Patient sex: M
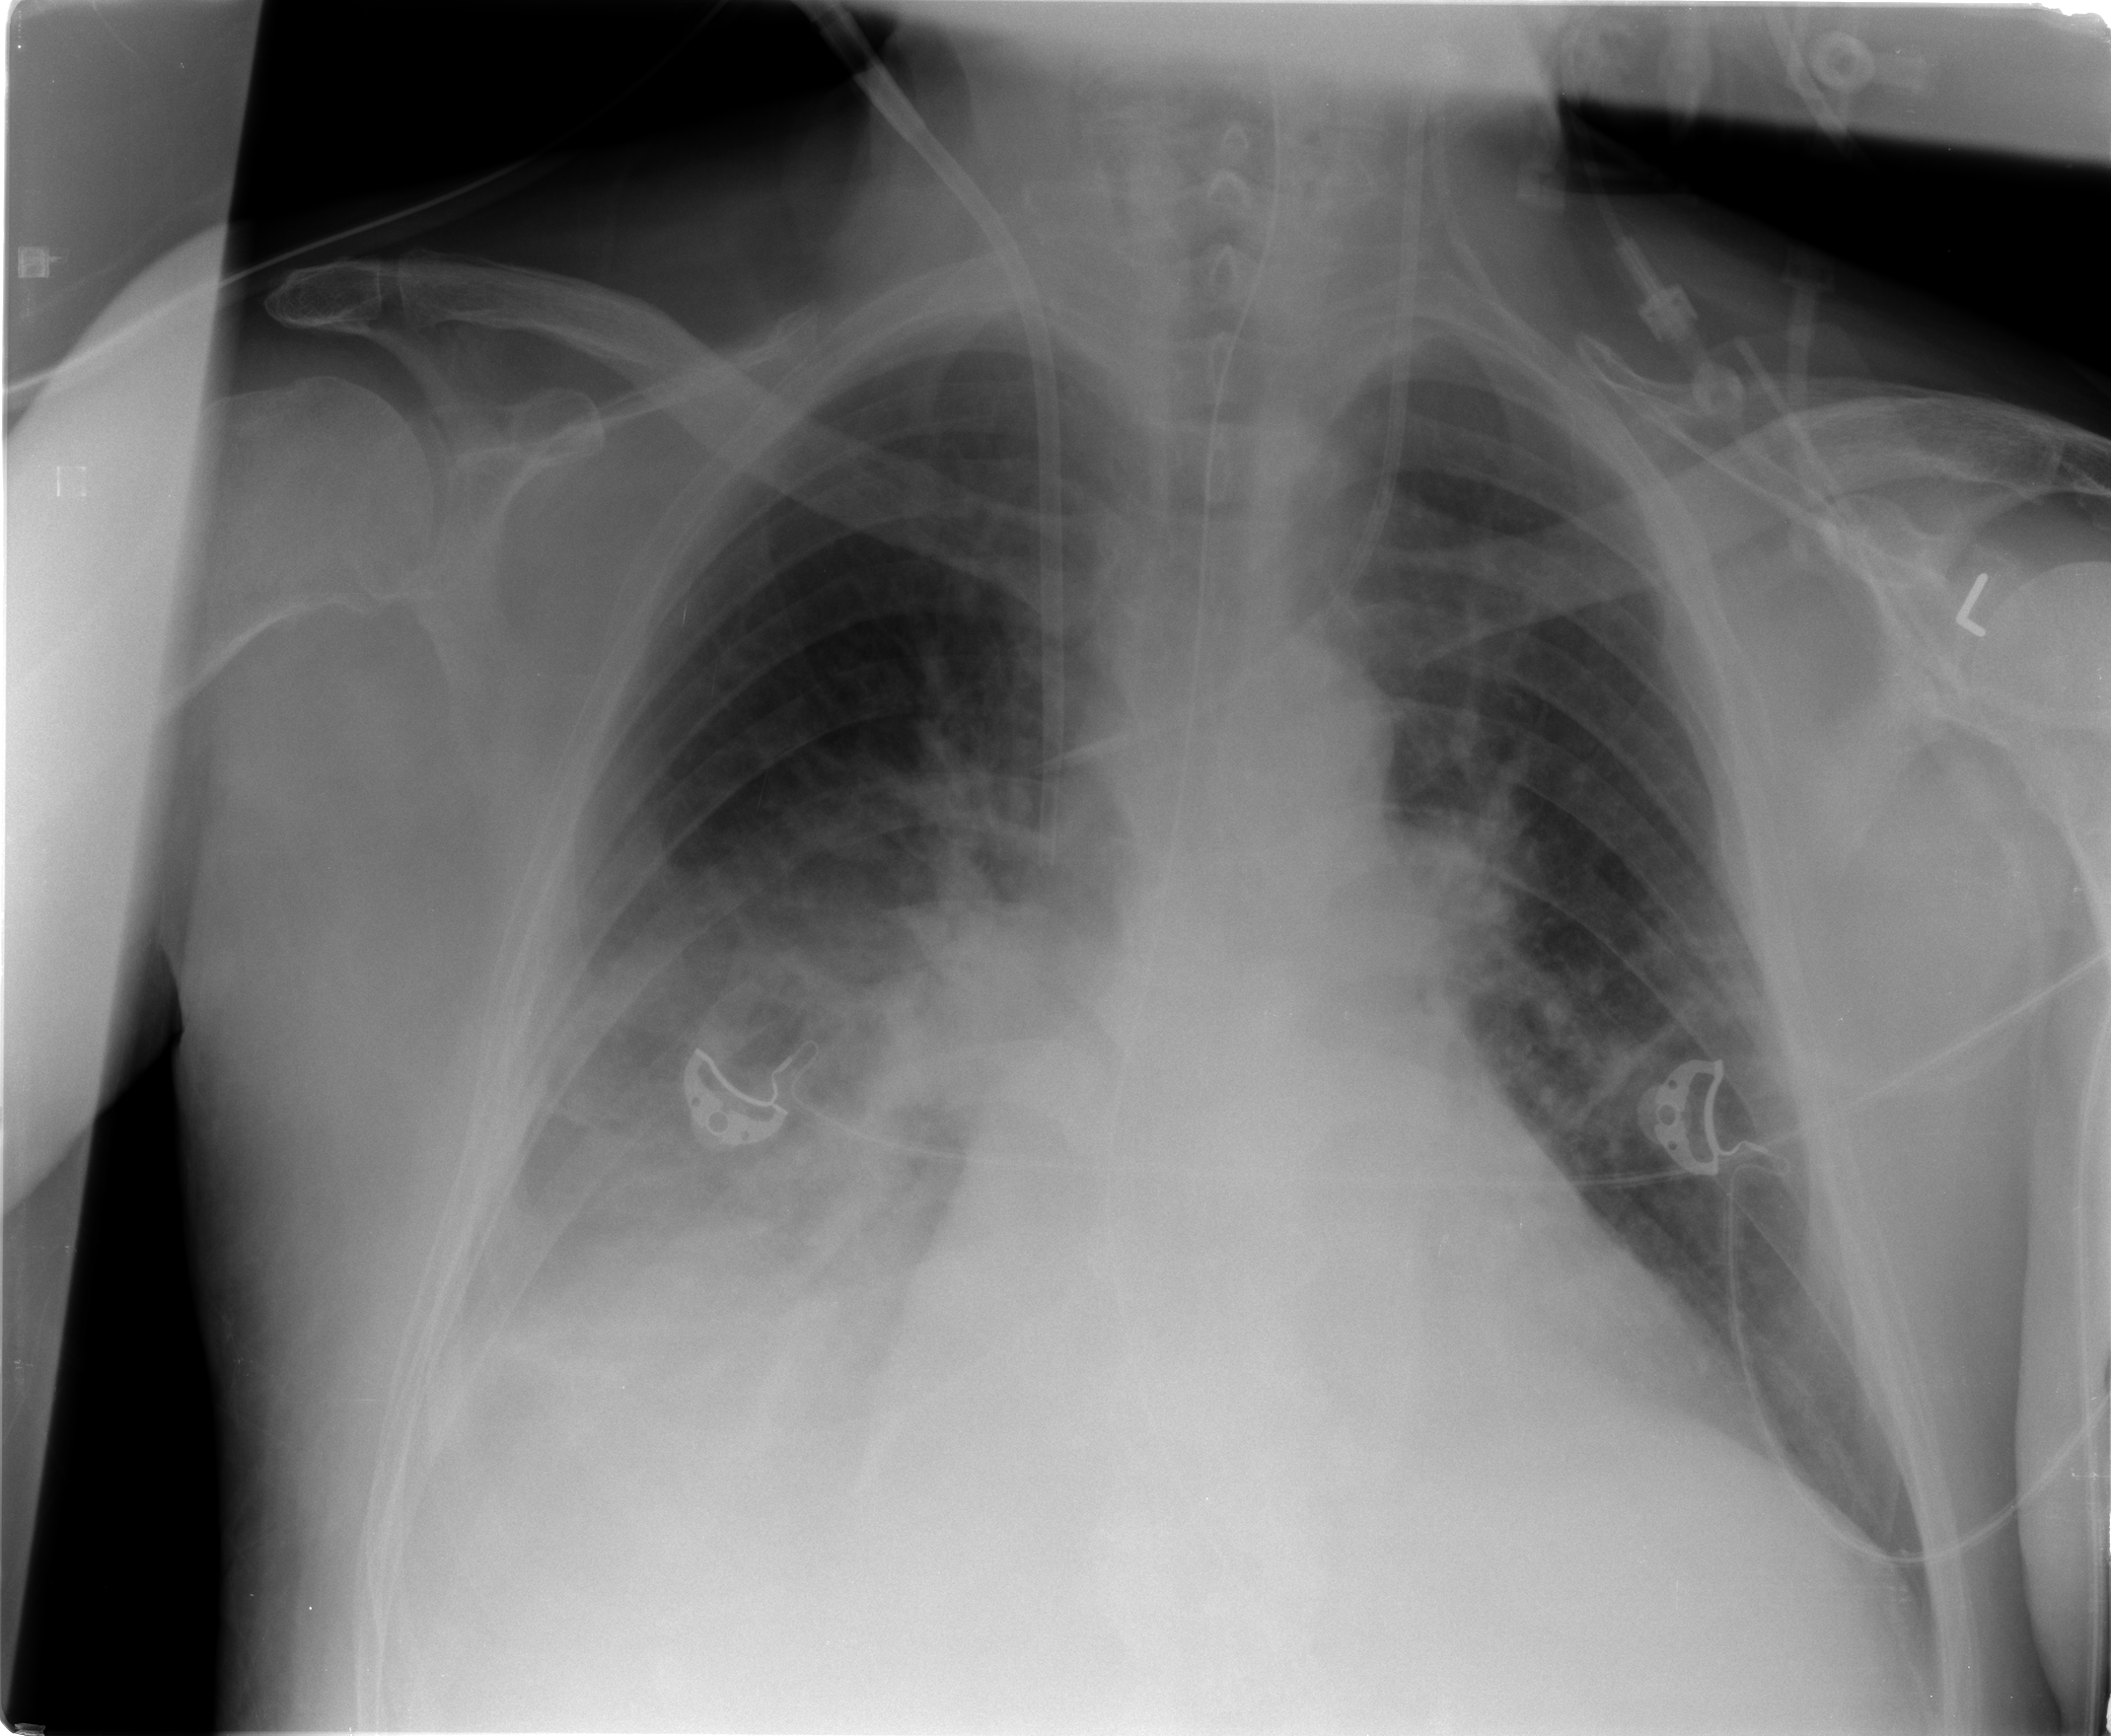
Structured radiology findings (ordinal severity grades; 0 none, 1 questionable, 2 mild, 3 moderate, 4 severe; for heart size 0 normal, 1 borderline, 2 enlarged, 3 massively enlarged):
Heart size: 2
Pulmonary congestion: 2
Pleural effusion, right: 2
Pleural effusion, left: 0
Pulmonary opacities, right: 3
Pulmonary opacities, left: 2
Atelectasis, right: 3
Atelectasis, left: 2